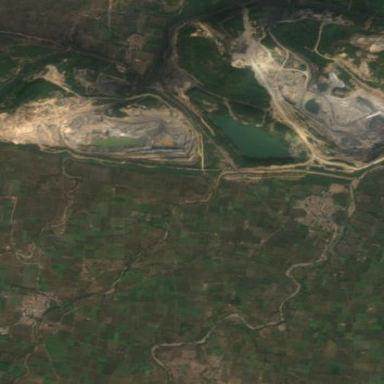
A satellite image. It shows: Quarry area.